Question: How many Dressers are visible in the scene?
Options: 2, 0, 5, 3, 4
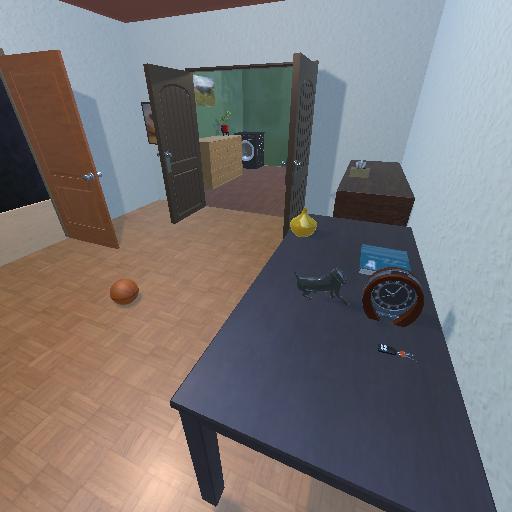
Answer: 2